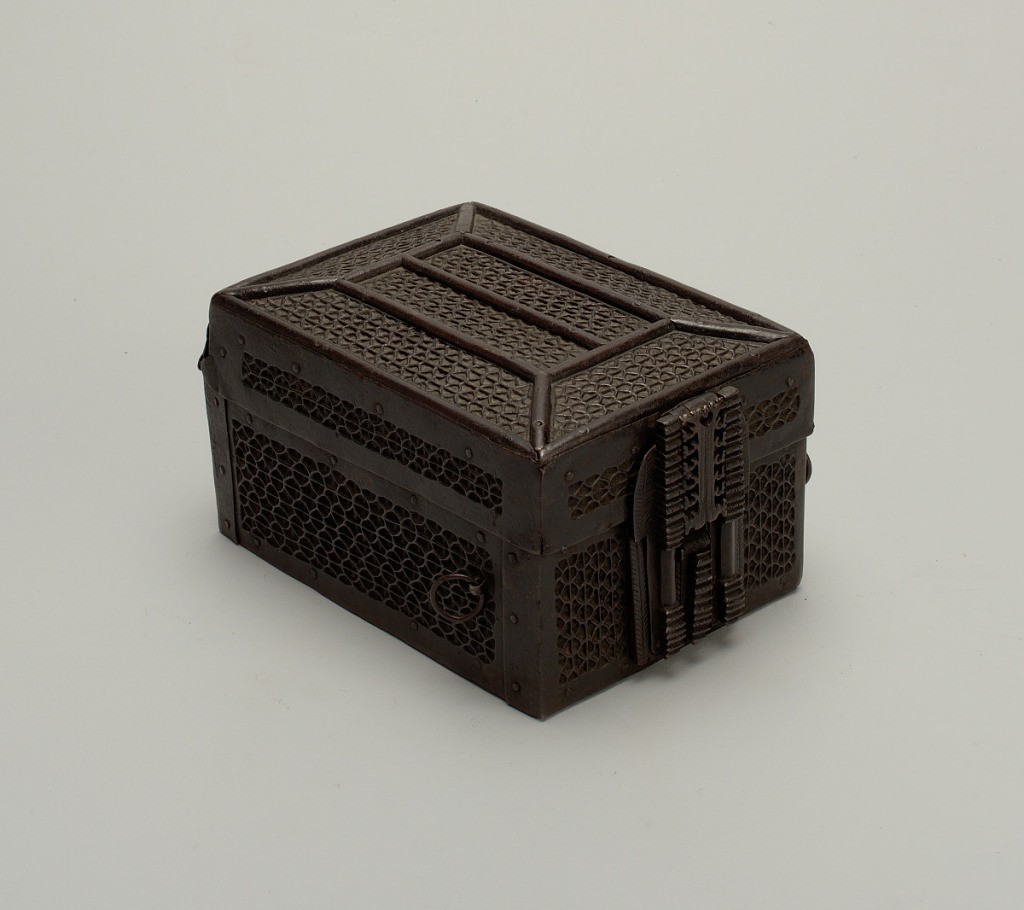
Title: Box
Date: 1501–50
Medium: Iron, wood, red velvet lining
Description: Rectangular, with hinged, flat-domed cover; wood, covered with two thicknesses of sheet iron pierced in parallel rows of repeating tracery patterns, the borders iron over half-round wire; at one end, elaborate iron lock with long hasp; on each of the broader sides, two loose rings for attaching coffret to saddle bow or to the inside of a large trunk or chest; lined with red velvet.